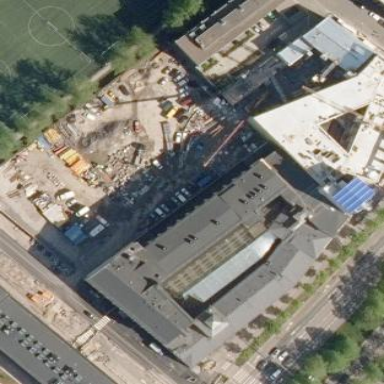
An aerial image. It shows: Building with glass half-hipped roof.